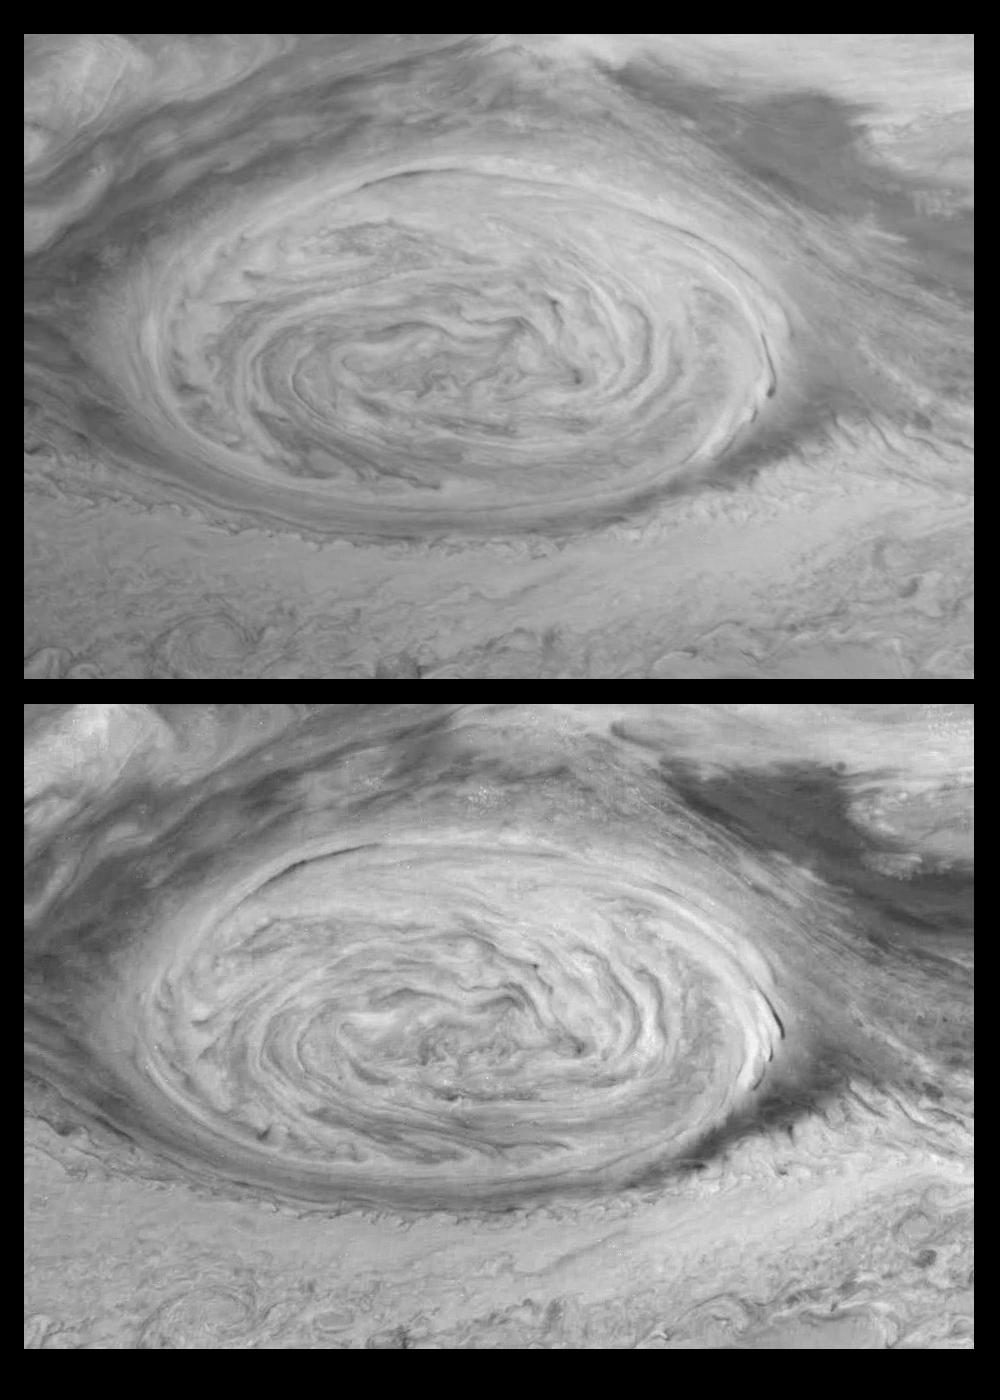
Time Series of the Great Red Spot near-infrared filter Jupiter, Galileo